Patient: sex M, age 42
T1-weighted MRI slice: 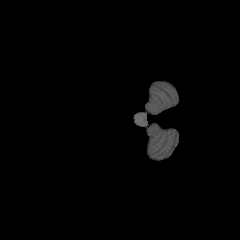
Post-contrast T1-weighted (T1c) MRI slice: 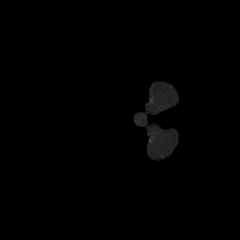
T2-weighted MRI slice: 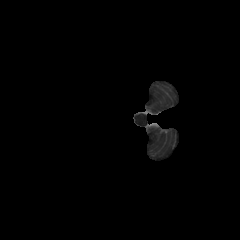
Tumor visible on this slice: no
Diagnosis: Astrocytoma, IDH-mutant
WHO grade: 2